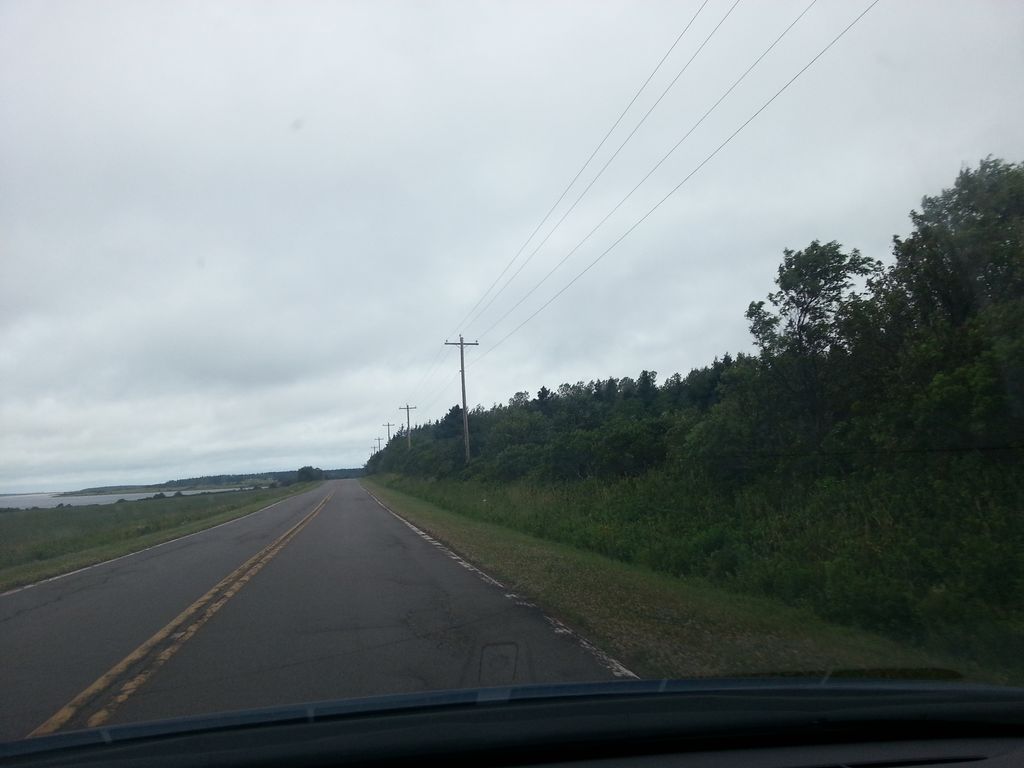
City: charlottetown